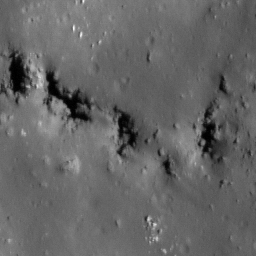
Pit: Tycho 15a
Host crater: Tycho
Host type: impact_melt
Lunar coordinates: latitude -43.145, longitude 349.633